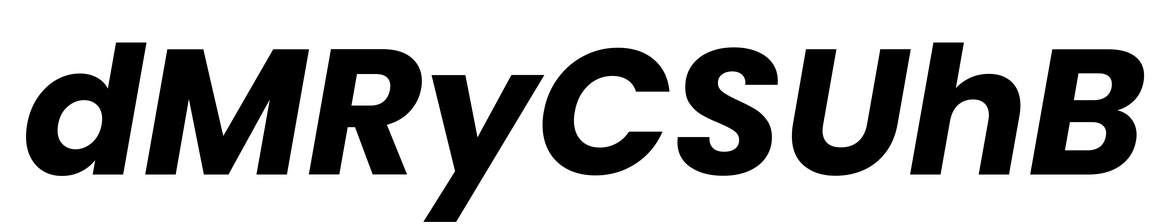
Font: Poppins-BoldItalic